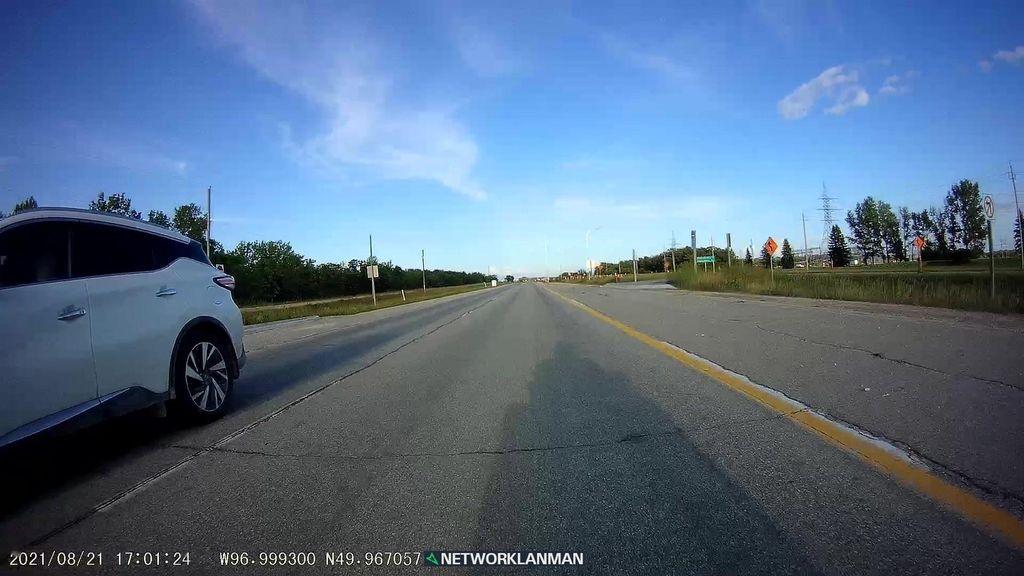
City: winnipeg